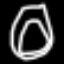
Label: donut